Field crop: maize
Growth stage: 2
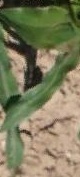
Species: maize